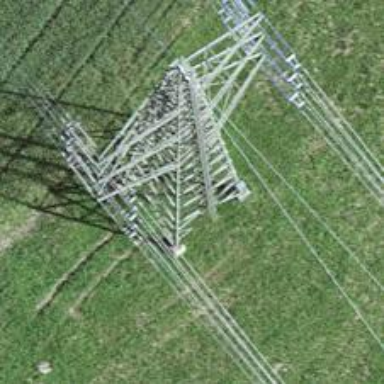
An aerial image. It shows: Power line with three cables.